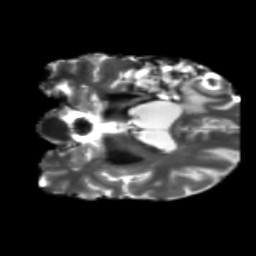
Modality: T2w
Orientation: coronal
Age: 61
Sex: male
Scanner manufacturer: siemens
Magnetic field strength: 3 T
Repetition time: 5.25 s
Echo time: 0.08 s